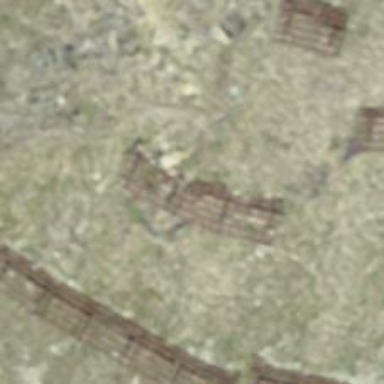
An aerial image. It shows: Snow fence.